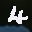
Label: 4